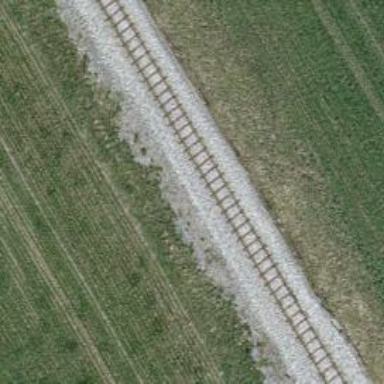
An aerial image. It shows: Narrow-gauge railway siding with 1 track. The railway line is electrified with contact line.